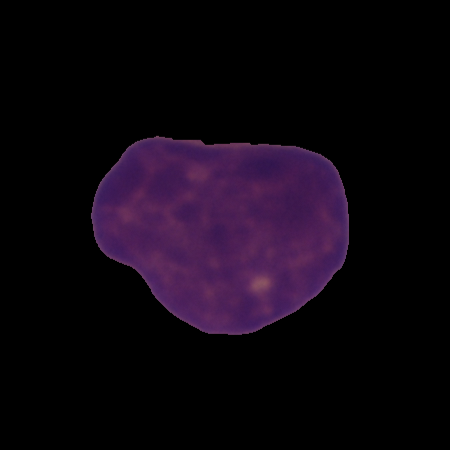
Label: cancer